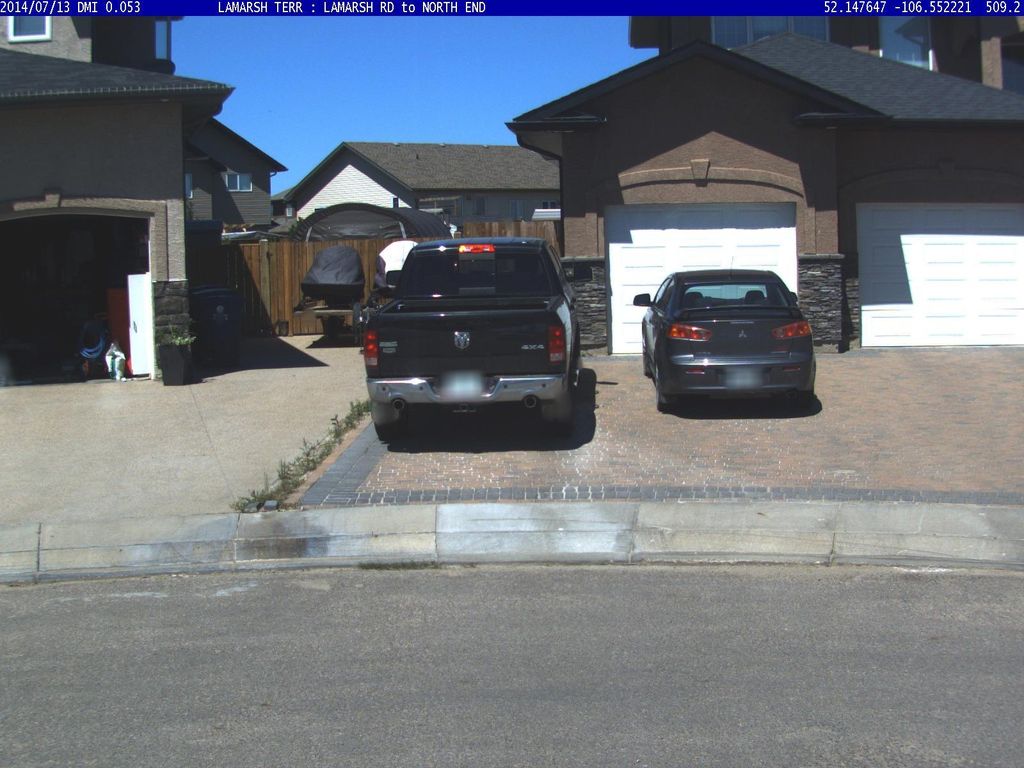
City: saskatoon